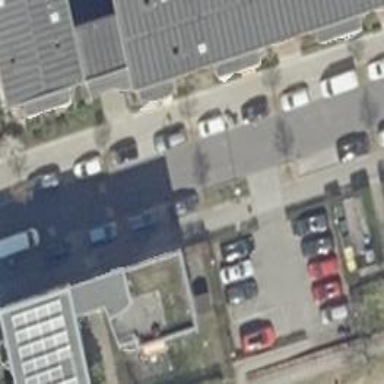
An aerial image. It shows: Street-side parking area.